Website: lowes
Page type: review-order
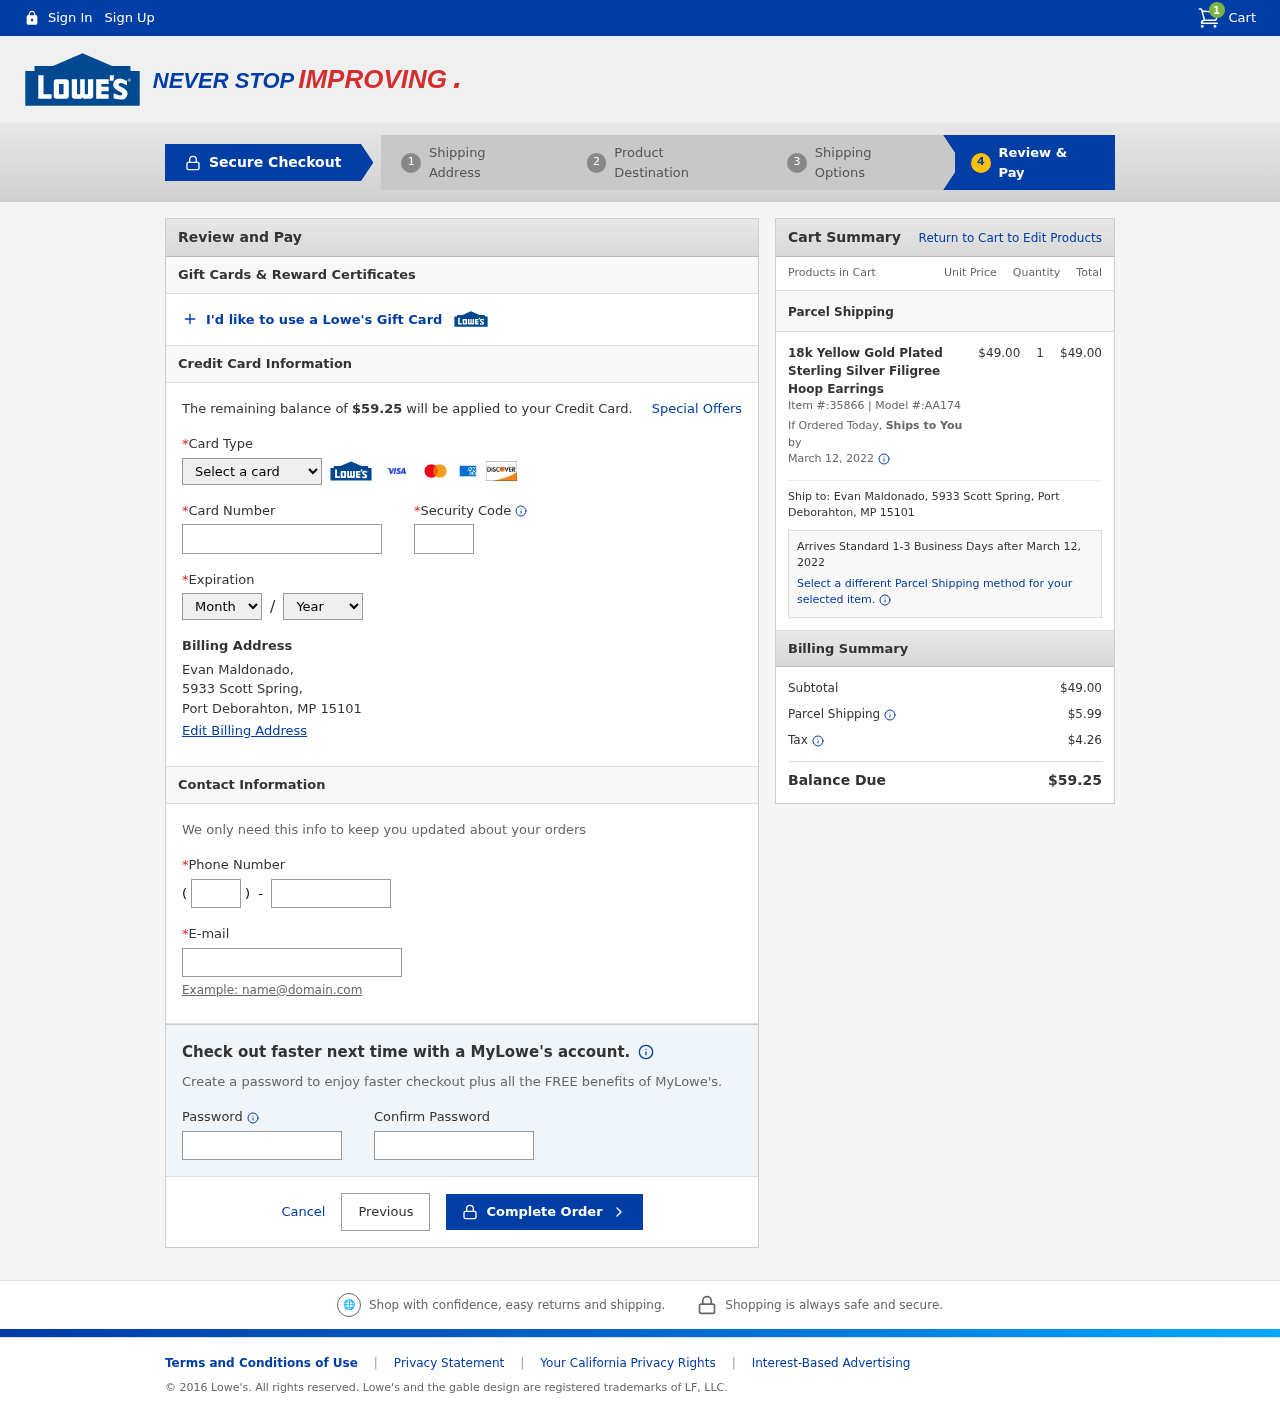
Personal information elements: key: PII_CARD_CVV
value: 308
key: PII_CARD_EXPIRY_MONTH
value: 05
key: PII_CARD_EXPIRY_YEAR
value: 29
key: PII_CARD_NUMBER
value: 4338 0998 2717 8846
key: PII_CARD_TYPE
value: Visa
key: PII_CITY
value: Port Deborahton
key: PII_EMAIL
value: emaldonado@yahoo.com
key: PII_FULLNAME
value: Evan Maldonado,
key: PII_PHONE
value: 4446859112
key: PII_PHONE_AREA
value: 444
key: PII_POSTCODE
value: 15101
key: PII_STATE_ABBR
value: MP
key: PII_STREET
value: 5933 Scott Spring
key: PII_STREET
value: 5933 Scott Spring,
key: PII_FULLNAME2
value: Evan Maldonado
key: PII_STATE
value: MP
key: PII_POSTCODE_FULL
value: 15101
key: PII_CITY_STATE
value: Port Deborahton, MP
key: PII_CITY_STATE_ZIP
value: Port Deborahton, MP 15101
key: PII_POSTCODE_NUMERIC
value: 15101
Product elements: key: PRODUCT1_NAME
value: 18k Yellow Gold Plated Sterling Silver Filigree Hoop Earrings
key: PRODUCT1_PRICE
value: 49
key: PRODUCT1_QUANTITY
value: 1
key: PRODUCT1_ITEM_NUMBER
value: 35866
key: PRODUCT1_MODEL_NUMBER
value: AA174
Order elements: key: ORDER_NUM_ITEMS
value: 1
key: ORDER_TOTAL
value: $59.25
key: ORDER_SHIPPING_DATE
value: March 12, 2022
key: ORDER_SUBTOTAL
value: $49.00
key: ORDER_SHIPPING_DATE2
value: March 12, 2022
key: ORDER_SUBTOTAL2
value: $49.00
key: ORDER_SHIPPING_COST
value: $5.99
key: ORDER_TAX
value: $4.26